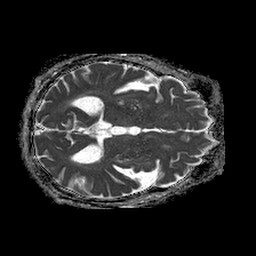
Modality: ADC
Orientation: axial
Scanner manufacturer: philips
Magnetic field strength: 1.5 T
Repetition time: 4.6 s
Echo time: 0.08631 s